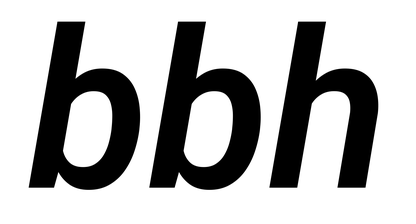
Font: Roboto-Italic_SemiBold_Italic